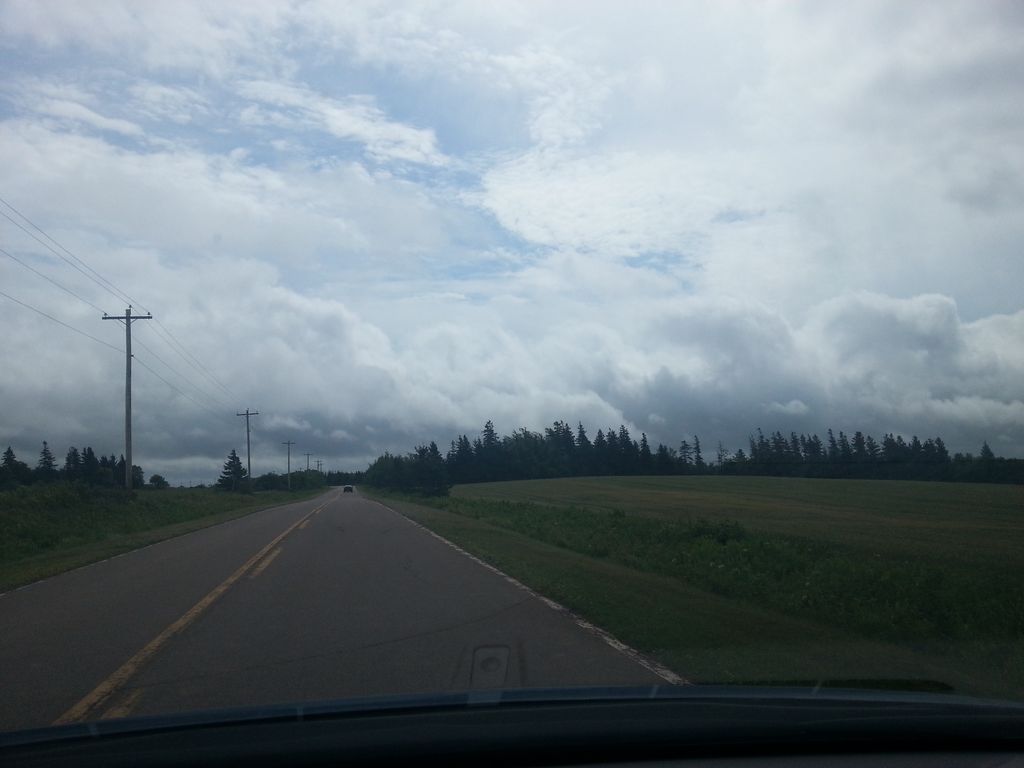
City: charlottetown